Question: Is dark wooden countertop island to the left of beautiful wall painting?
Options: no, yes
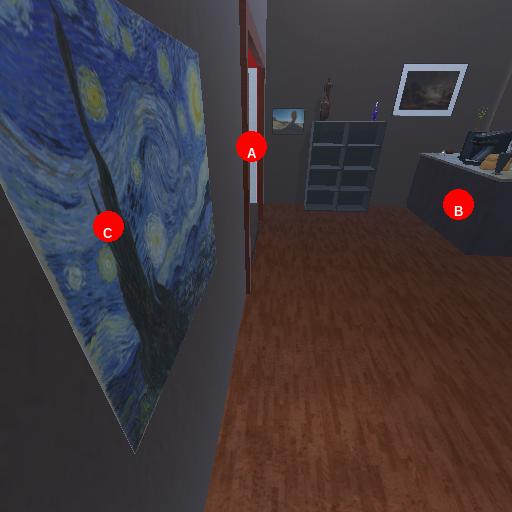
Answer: no